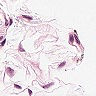
Metastatic tissue present: no